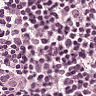
Metastatic tissue present: yes